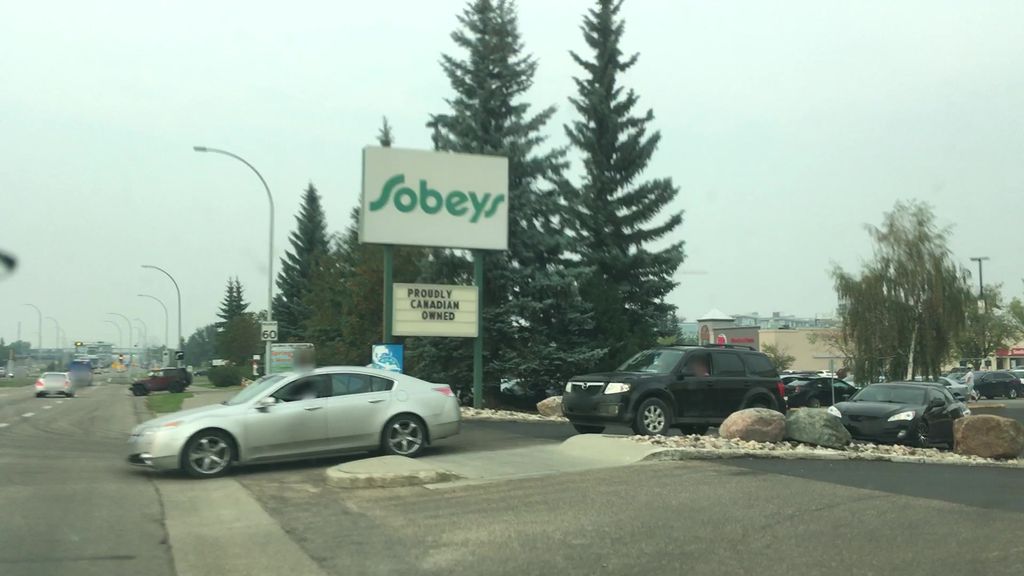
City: edmonton